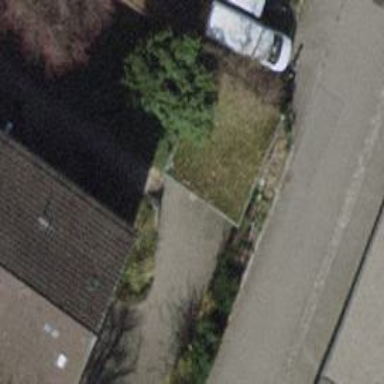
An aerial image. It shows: Group of garages.